Question:
I am creating chat app with firebase sending large image message that image is not fit to image view help me to solve this below codes
'''
<android.support.constraint.ConstraintLayout
xmlns:android="http://schemas.android.com/apk/res/android"
xmlns:app="http://schemas.android.com/apk/res-auto"
xmlns:tools="http://schemas.android.com/tools"
android:layout_width="match_parent"
android:layout_height="wrap_content"
android:paddingTop="8dp">
<ImageView
android:id="@+id/image_message_body"
android:layout_width="wrap_content"
android:layout_height="wrap_content"
app:layout_constraintRight_toRightOf="parent"
app:layout_constraintTop_toTopOf="parent"
android:scaleType="fitXY"
android:layout_marginEnd="8dp"
android:layout_marginTop="6dp"
/>
</android.support.constraint.ConstraintLayout>
'''
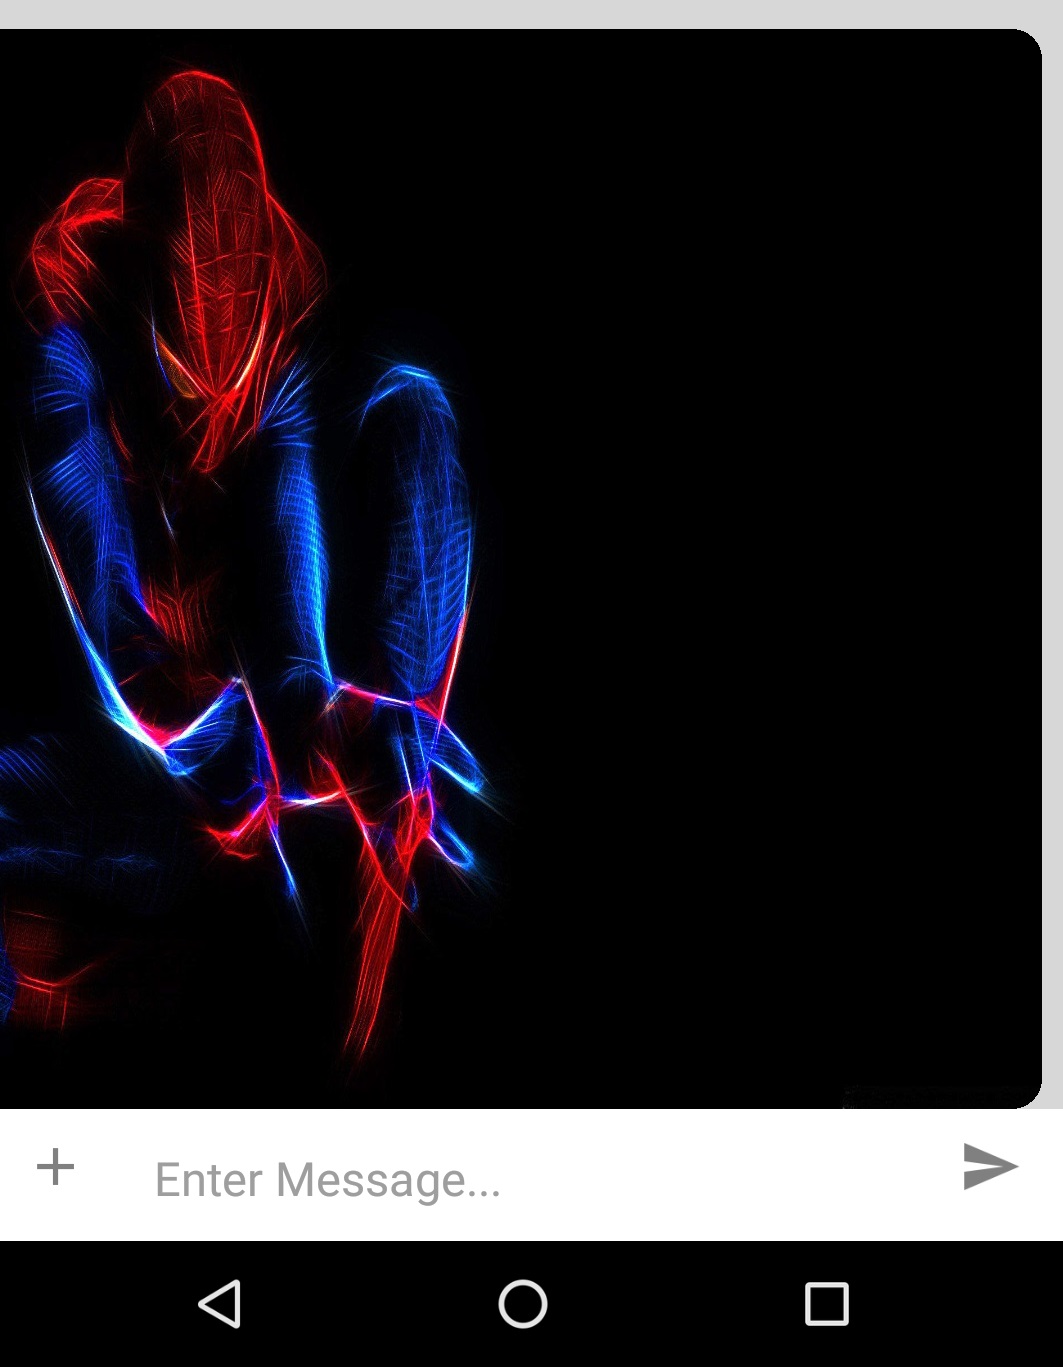
Answer: You can set a specific size for height or width. I am using 200 and 100 dp it's up to you whatever you want
'''
<ImageView
android:id="@+id/image_message_body"
android:layout_width="200dp"
android:layout_height="100dp"
app:layout_constraintRight_toRightOf="parent"
app:layout_constraintTop_toTopOf="parent"
android:scaleType="fitXY"
android:layout_marginEnd="8dp"
android:layout_marginTop="6dp"
/>
'''